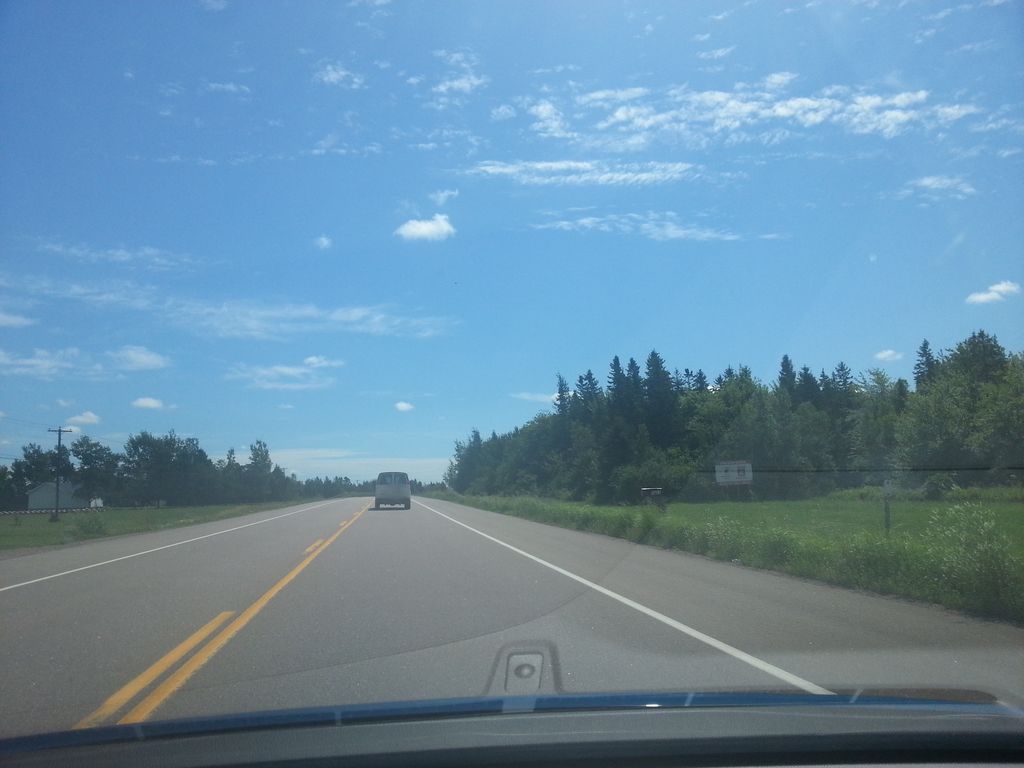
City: charlottetown